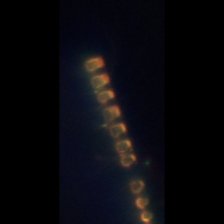
Taxon: Skeletonema
Group: Diatoms